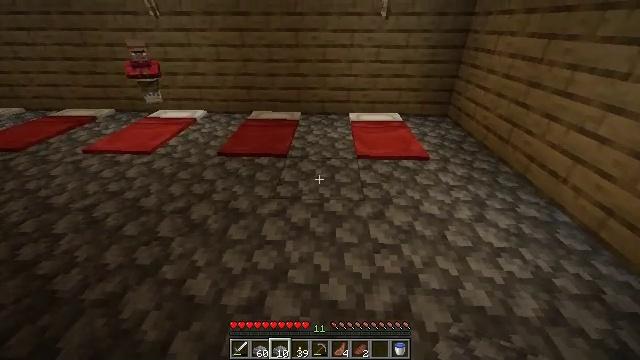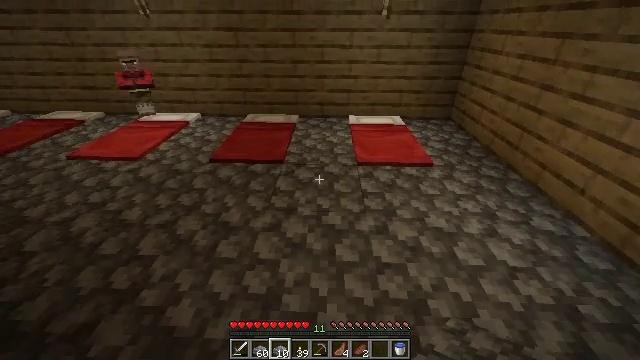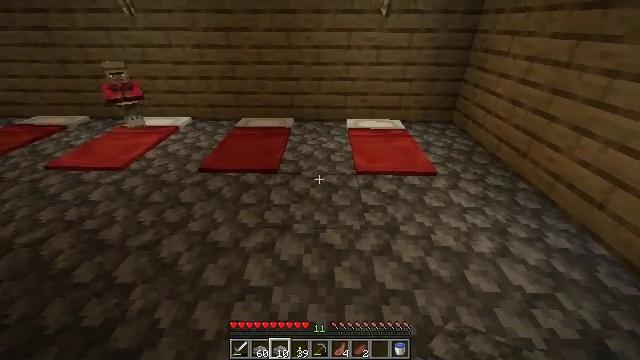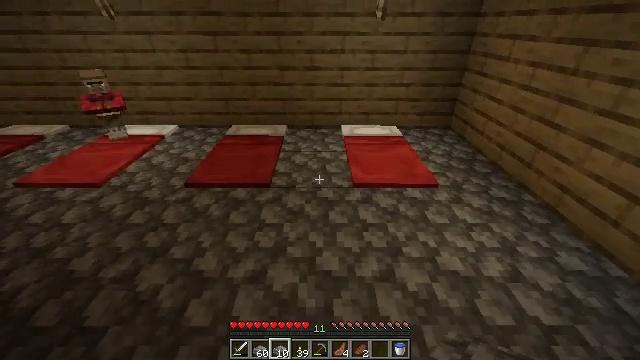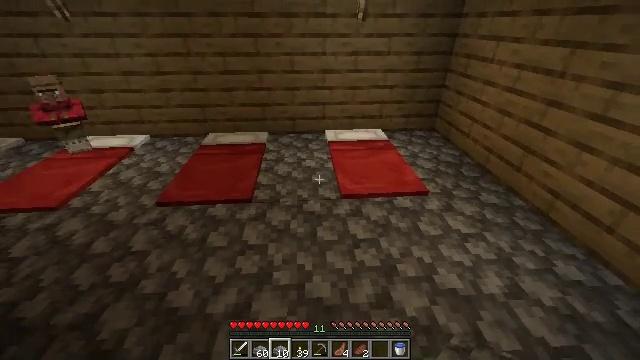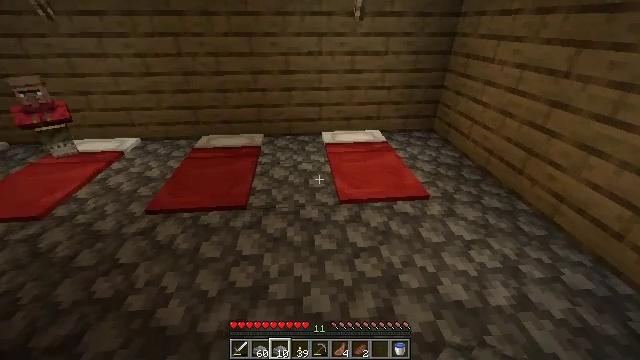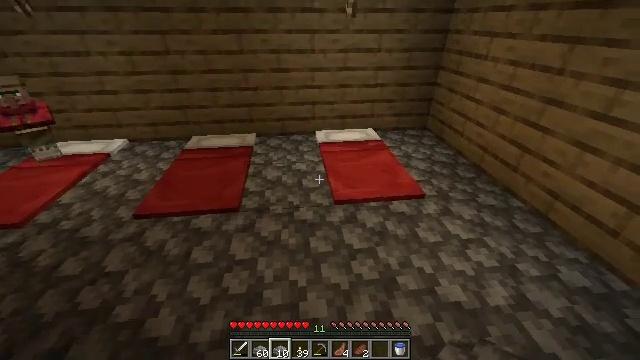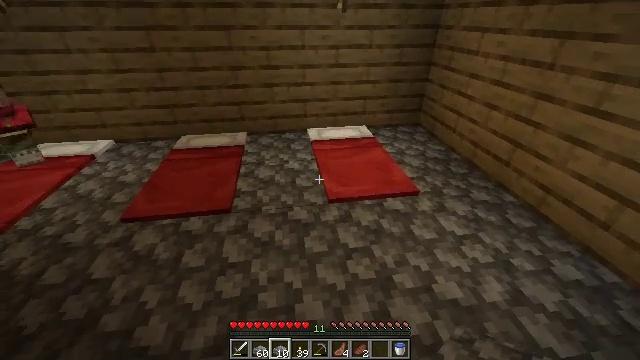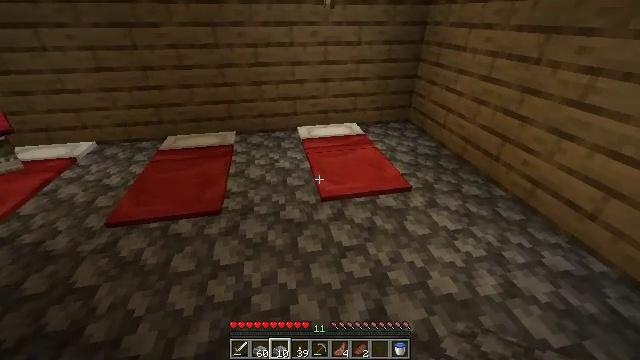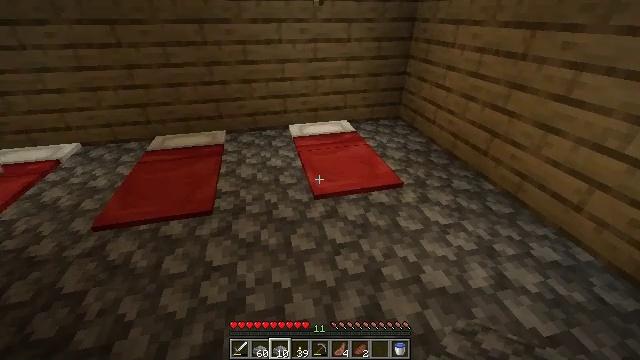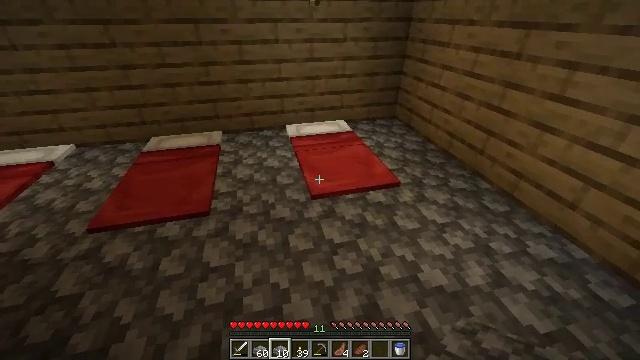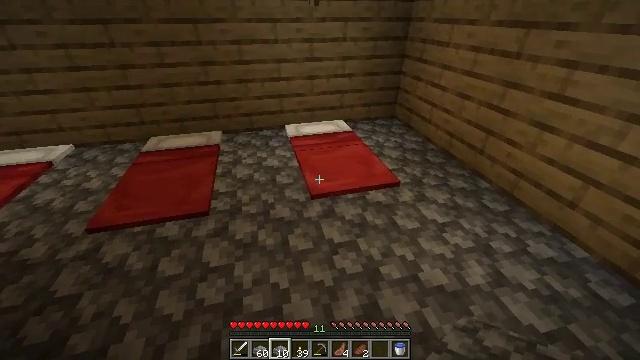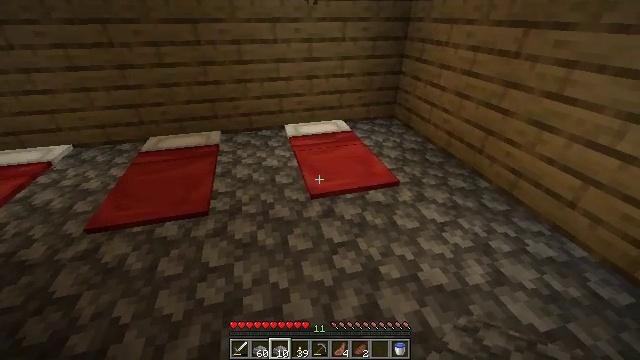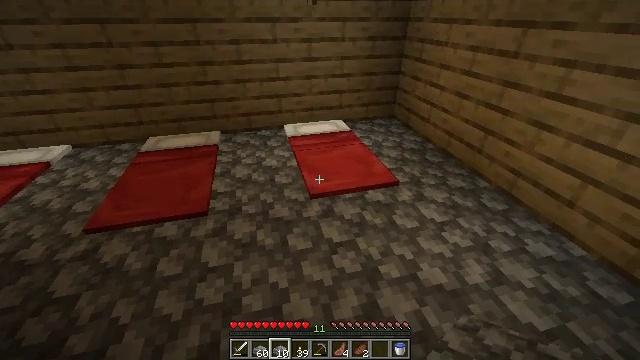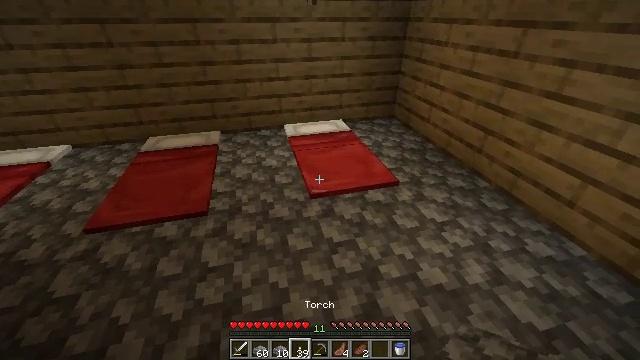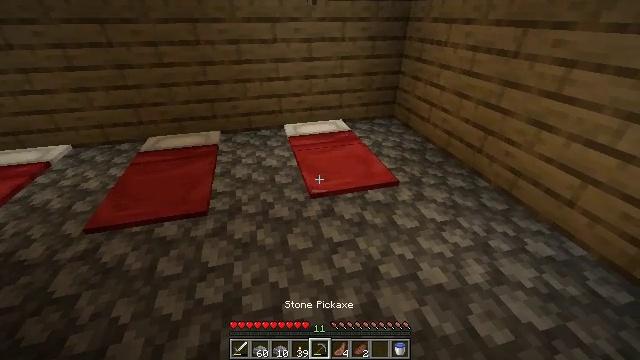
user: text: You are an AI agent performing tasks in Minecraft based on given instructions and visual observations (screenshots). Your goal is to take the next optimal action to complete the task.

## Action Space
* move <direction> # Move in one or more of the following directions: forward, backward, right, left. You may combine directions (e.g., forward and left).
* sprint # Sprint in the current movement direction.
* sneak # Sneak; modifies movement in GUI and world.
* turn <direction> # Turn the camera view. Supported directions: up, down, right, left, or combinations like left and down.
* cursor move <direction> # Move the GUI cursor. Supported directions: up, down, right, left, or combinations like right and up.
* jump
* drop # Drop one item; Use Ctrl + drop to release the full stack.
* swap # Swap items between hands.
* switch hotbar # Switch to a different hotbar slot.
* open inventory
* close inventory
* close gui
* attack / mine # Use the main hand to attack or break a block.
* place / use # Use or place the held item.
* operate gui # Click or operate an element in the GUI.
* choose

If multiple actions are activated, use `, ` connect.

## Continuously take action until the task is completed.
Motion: motion action
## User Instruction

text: Dismantle the red bed.
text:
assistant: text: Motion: move forward
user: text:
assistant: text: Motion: move forward
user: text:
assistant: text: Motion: move forward, turn right
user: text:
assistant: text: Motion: move forward, turn right
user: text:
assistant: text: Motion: no_op
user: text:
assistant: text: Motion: turn right
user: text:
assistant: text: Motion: turn right
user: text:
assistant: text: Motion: turn right
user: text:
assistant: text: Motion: turn right
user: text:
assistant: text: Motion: no_op
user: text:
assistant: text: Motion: no_op
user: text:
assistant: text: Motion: no_op
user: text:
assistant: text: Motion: no_op
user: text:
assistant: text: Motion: no_op
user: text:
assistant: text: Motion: no_op
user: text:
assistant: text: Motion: no_op
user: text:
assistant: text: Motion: no_op
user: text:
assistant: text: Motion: no_op
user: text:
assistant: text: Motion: no_op
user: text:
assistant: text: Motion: no_op
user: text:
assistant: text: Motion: no_op
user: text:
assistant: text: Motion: no_op
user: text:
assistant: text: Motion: no_op
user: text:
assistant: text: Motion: turn right
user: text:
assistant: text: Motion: turn right
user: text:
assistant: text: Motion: move forward, turn right
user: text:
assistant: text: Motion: move forward, turn left and down
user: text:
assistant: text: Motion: move forward, turn left and down
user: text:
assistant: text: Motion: move forward
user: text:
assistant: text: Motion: move forward